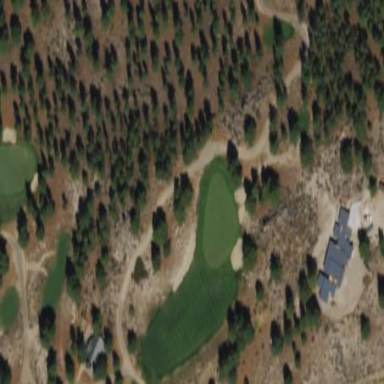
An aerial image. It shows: Grassy area designated as golf fairway.